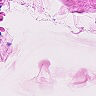
Metastatic tissue present: no